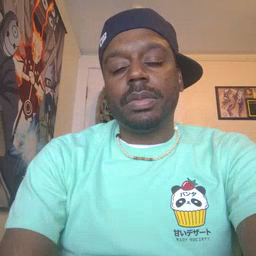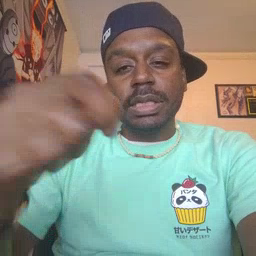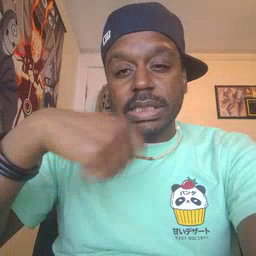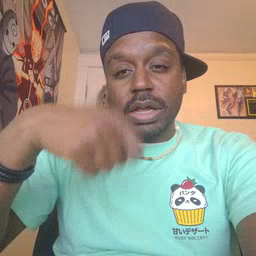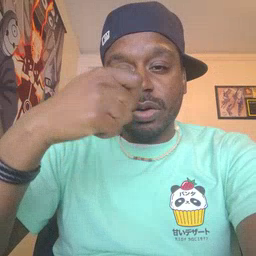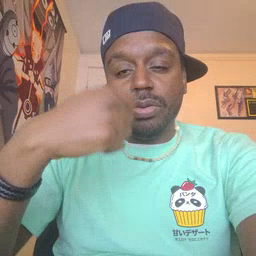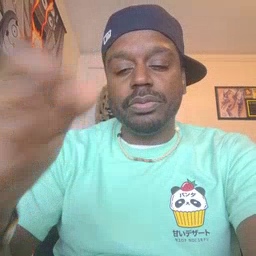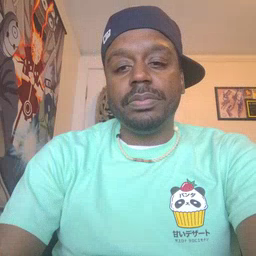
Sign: cereal